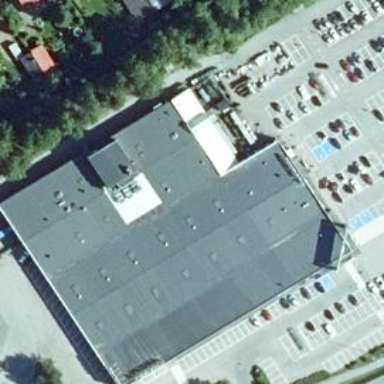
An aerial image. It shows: View of supermarket building.